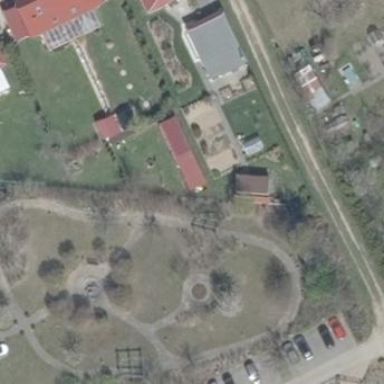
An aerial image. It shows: Lovely park for leisure and relaxation.